Question: Here the output is duplicated 2 times and I know it is something in the return format. How could this be fixed?
'''
export const addToDo = (state, action) => {
console.log(">>>>>>>>>>>>>>>>>>>>>>>>>>");
const { name, email, phone } = action;
const tempTodo = state.data;
console.log("====================================");
return {
data: [...tempTodo, { name: name, email: email, phone: phone }]
};
};
'''
//This is for store
'''
const mapDispatchToProps = dispatch => {
return bindActionCreators(
{
addToDos: (name, email, phone) =>
dispatch(toDoActions.addToDo(name, email, phone)),
toggleToDo: (index, name, email, phone) =>
dispatch(toDoActions.toggleToDo(index, name, email, phone))
},
dispatch
);
};
'''
//this is the button on click function
'''
onButtonClick()
{
this.props.addToDos(name, email, phone);
}
'''
//reducer exporting
'''
export const reducer = createReducer(INITIAL_STATE, {
[Types.ADD_TO_DO]: addToDo,
});
'''
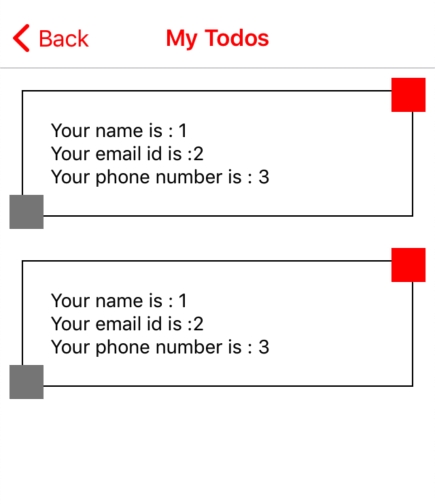
Answer: Try this:
'''
export const addToDo = (state, action) => {
console.log(">>>>>>>>>>>>>>>>>>>>>>>>>>");
const { name, email, phone } = action;
const tempTodo = state.data || [];
console.log("====================================");
let newData = tempTodo;
const duplicate = tempTodo.find(todo => todo.name === name && todo.email === email && todo.phone ==== phone);
if(!duplicate) {
newData = [...tempTodo, { name: name, email: email, phone: phone }]
}
return {
data: newData
};
};
'''